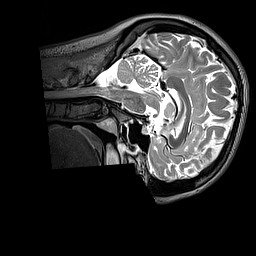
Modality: T2w
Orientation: sagittal
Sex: female
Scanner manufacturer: siemens
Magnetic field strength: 3 T
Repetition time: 3.2 s
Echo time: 0.409 s